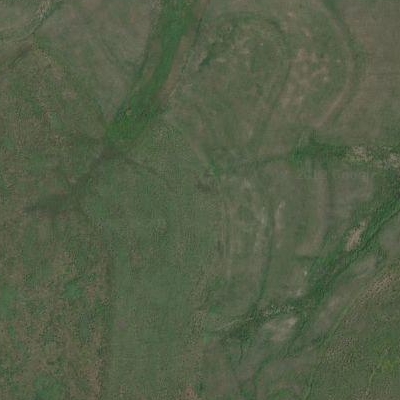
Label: Grass